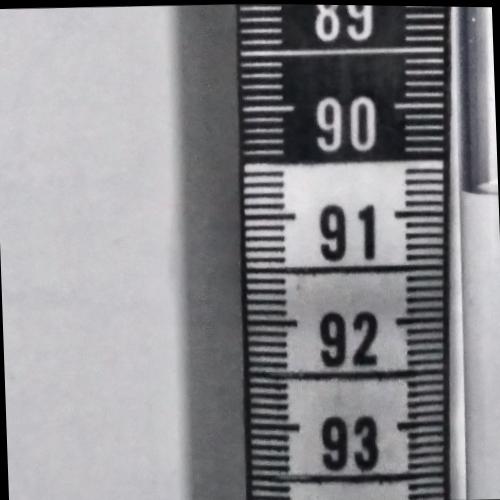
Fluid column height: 90.8 cm